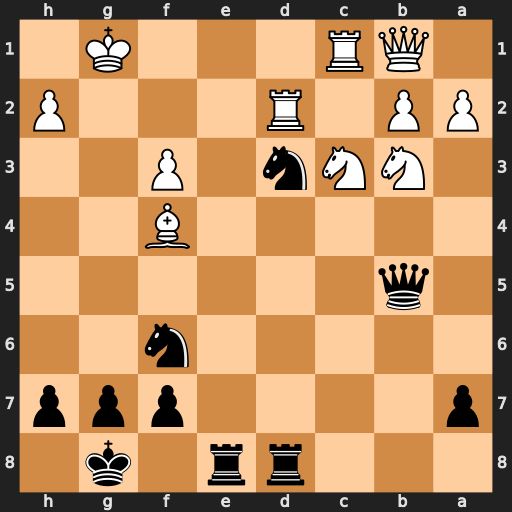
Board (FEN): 3rr1k1/p4ppp/5n2/1q6/5B2/1NNn1P2/PP1R3P/1QR3K1
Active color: b
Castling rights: -
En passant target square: -
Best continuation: Qb6+ Kh1 Nxf4